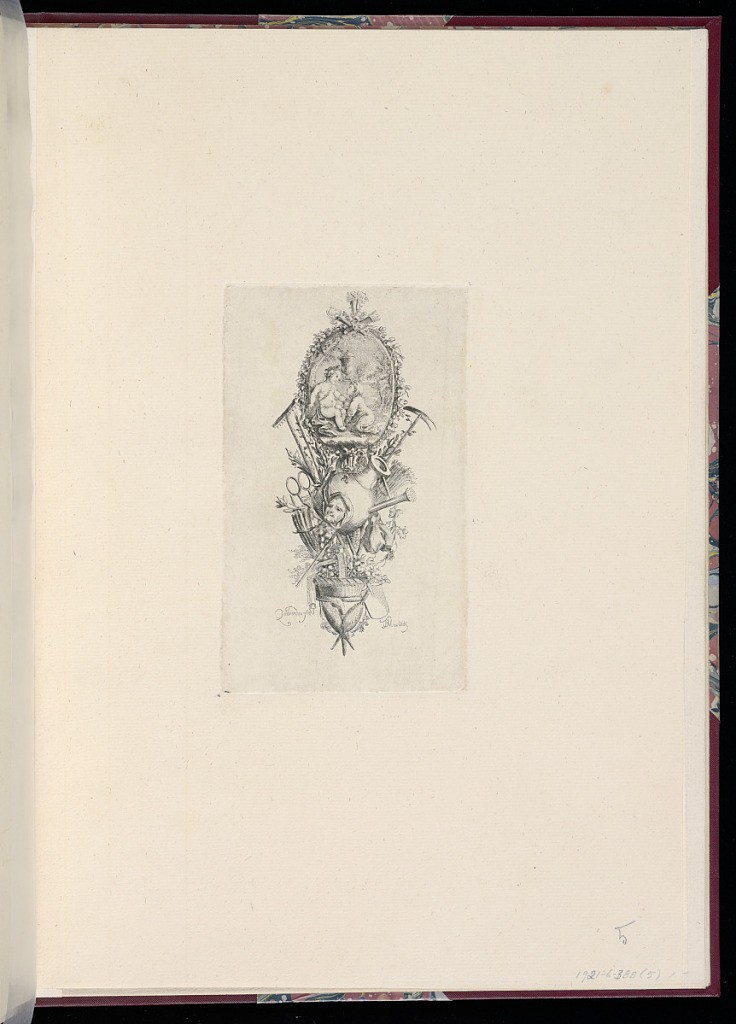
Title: Trophy Design
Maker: François Marie Isidore Queverdo, 1748 - 1797
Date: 1768
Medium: Etching on paper
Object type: Print
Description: An ornamental hanging trophy design incorporating a watering jug, rake, baskets, foliate branches, flowers, grapes, a mask (mascaron), flaming torch, and a quiver of arrows. At the top, an oval medallion depicting two putti in a landscape with a vase. The plate is signed and dated.